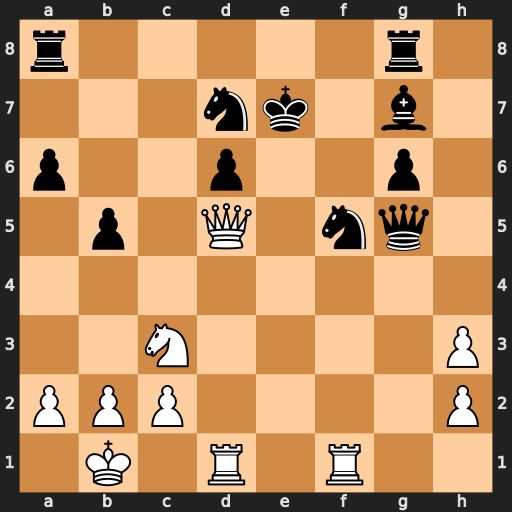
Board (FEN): r5r1/3nk1b1/p2p2p1/1p1Q1nq1/8/2N4P/PPP4P/1K1R1R2
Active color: w
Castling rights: -
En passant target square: -
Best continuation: Ne4 Qh5 Nxd6 Qxd1+ Rxd1